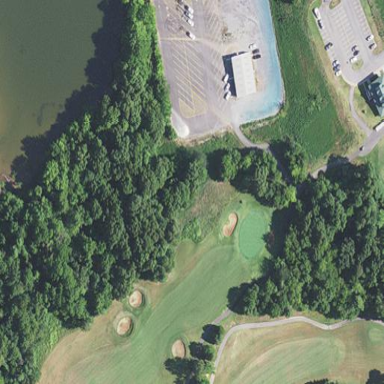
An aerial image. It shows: Golf fairway surrounded by grass.